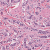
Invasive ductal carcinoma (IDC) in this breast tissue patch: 1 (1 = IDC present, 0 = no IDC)